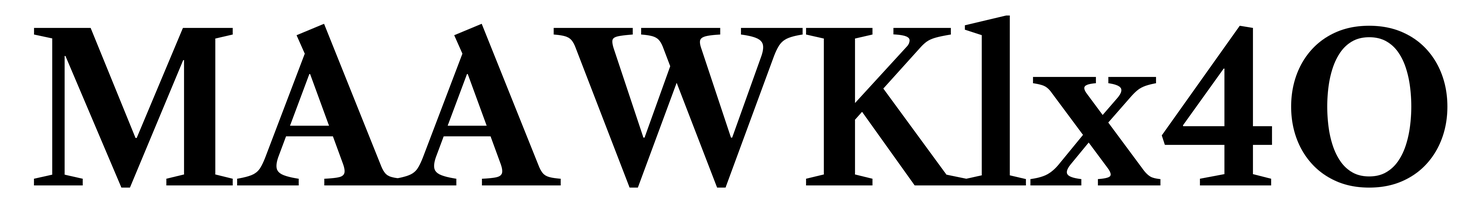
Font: LibreCaslonText_SemiBold